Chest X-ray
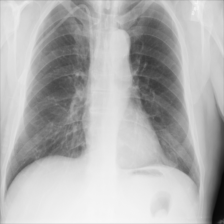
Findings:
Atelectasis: negative
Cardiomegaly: negative
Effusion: negative
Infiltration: negative
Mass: negative
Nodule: negative
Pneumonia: negative
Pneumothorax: negative
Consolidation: negative
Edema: negative
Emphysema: negative
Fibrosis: negative
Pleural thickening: negative
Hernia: negative